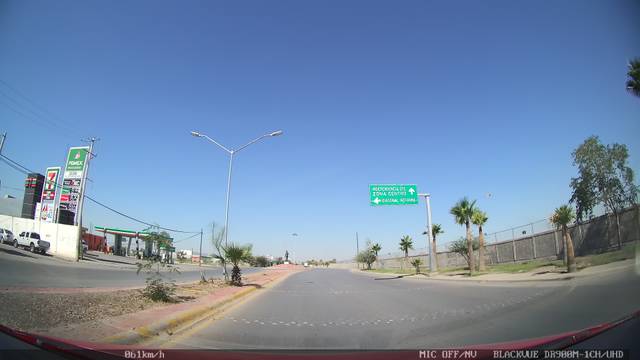
Region: Mexico
Coordinates: 25.554, -103.401